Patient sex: M
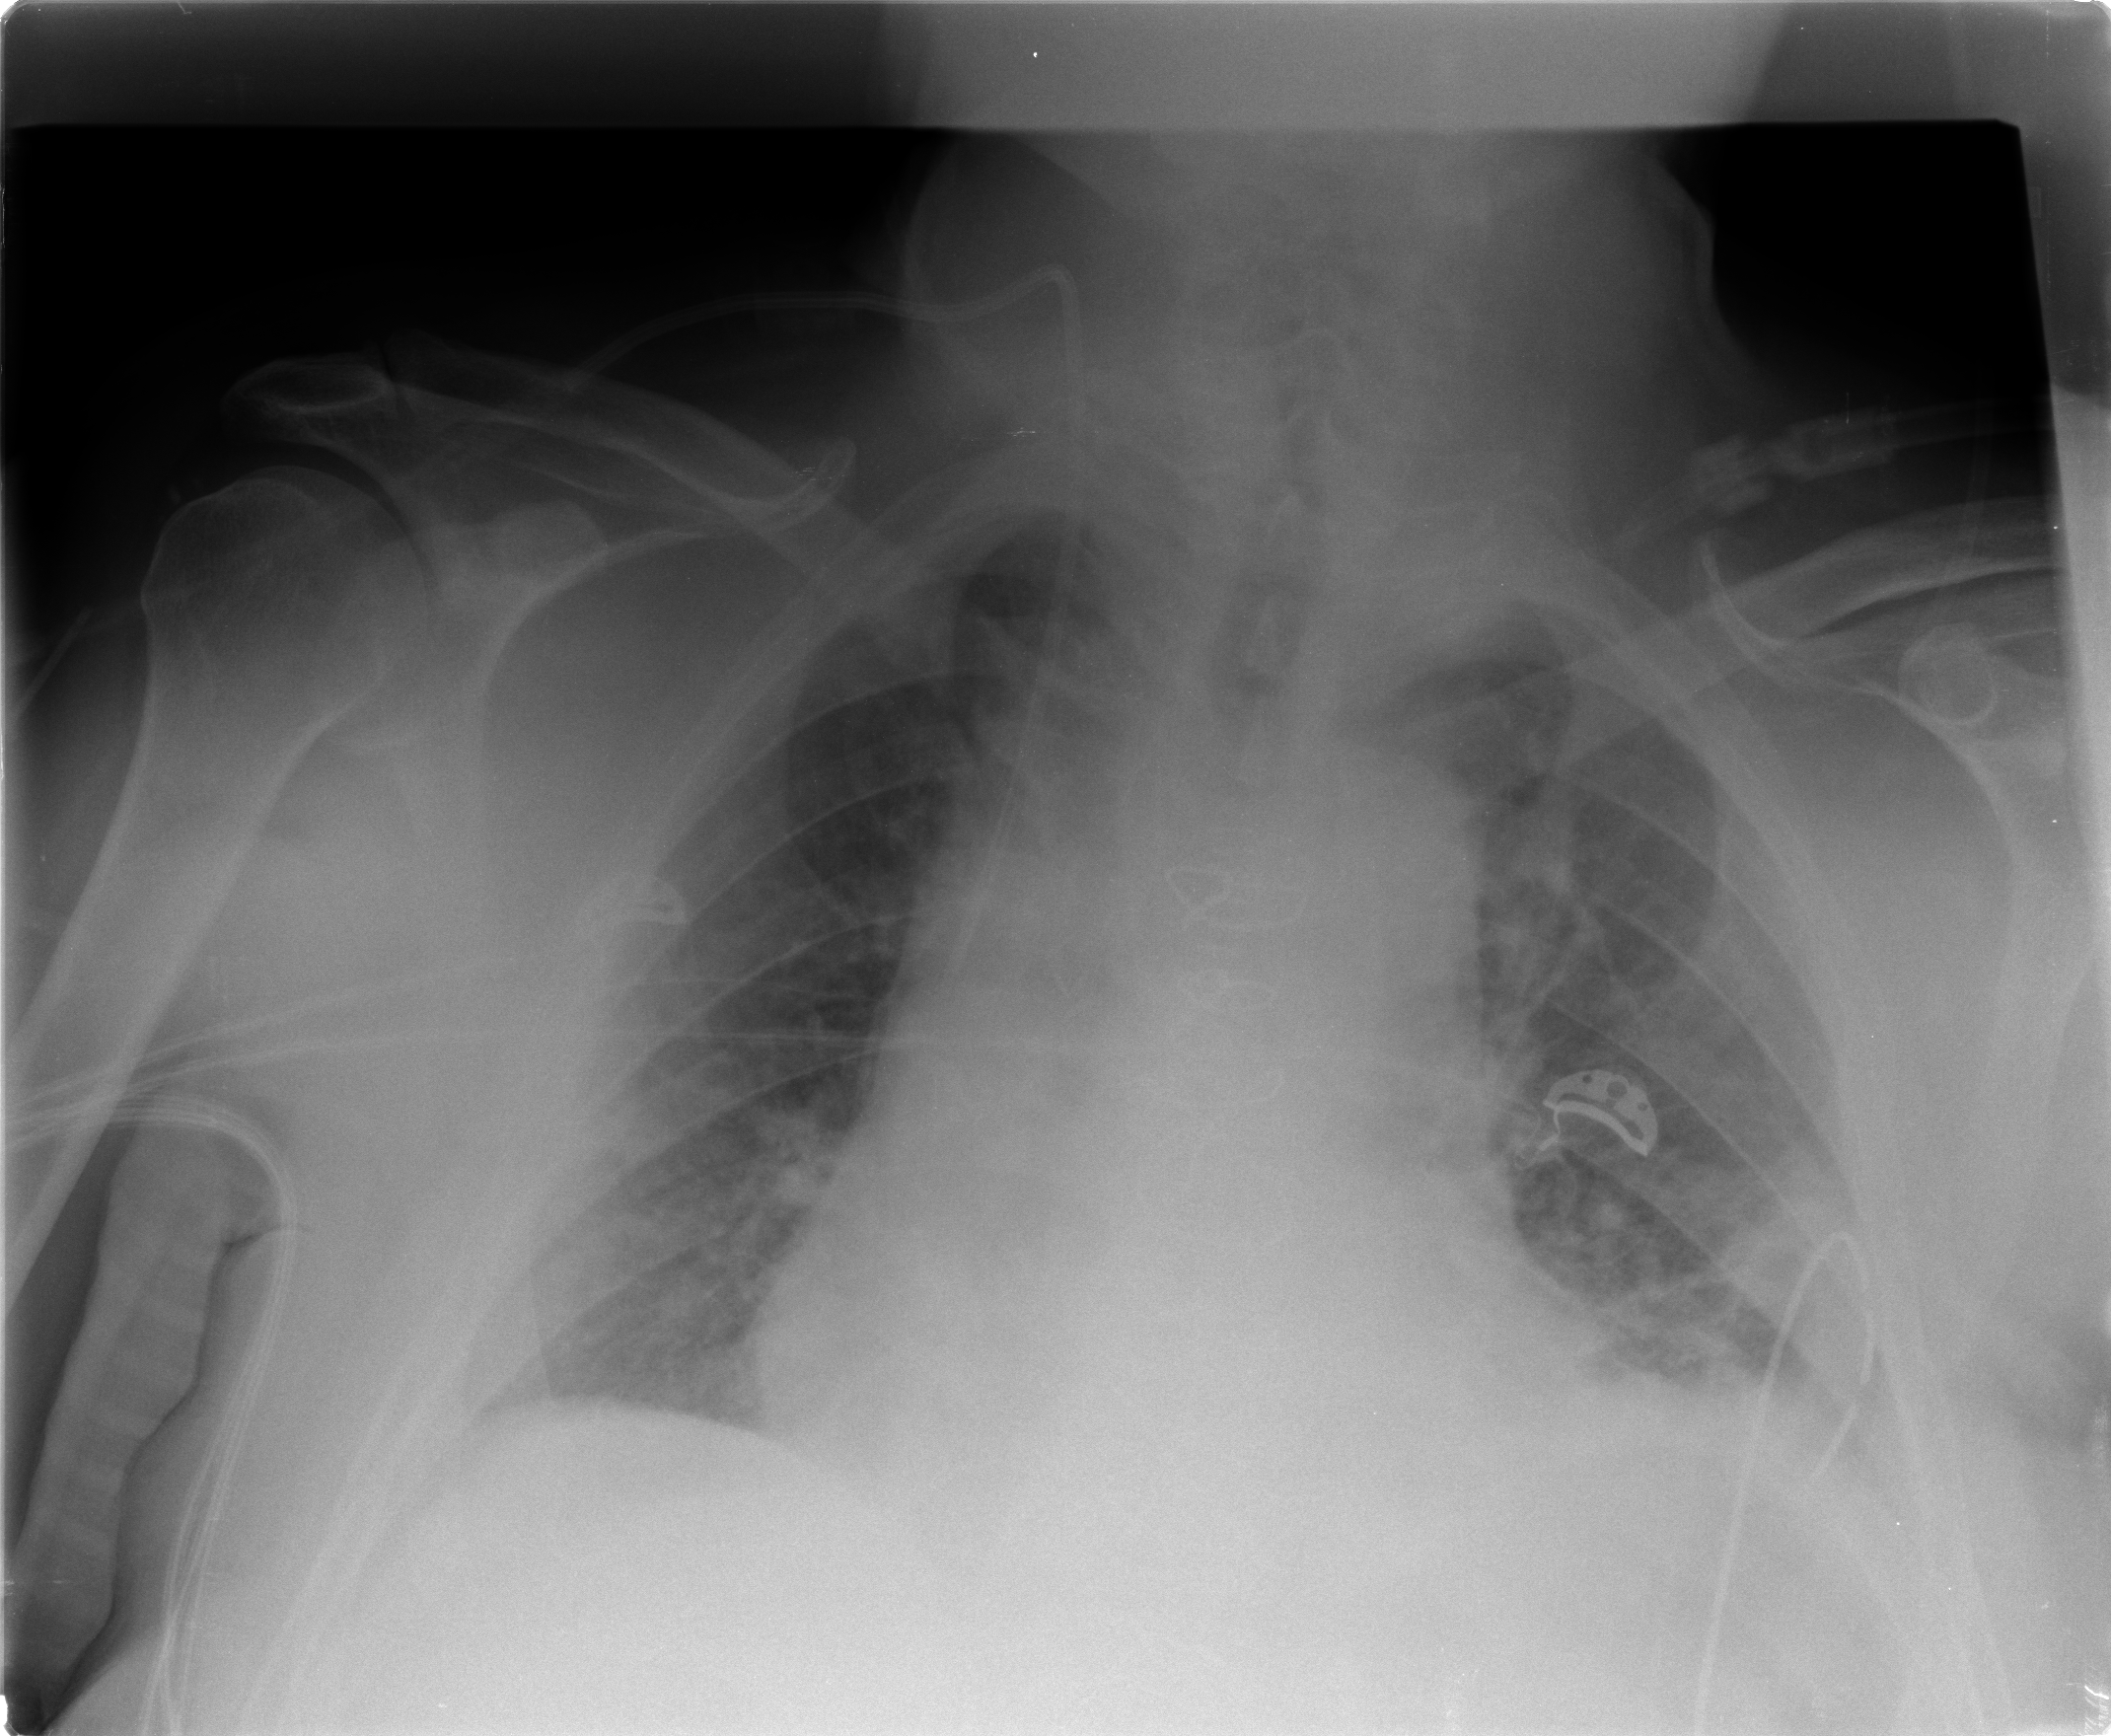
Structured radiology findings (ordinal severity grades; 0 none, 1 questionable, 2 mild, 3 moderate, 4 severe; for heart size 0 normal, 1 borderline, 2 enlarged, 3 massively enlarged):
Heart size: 2
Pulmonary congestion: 1
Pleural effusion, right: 0
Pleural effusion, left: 2
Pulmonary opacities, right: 0
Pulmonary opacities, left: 2
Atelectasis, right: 0
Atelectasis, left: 2